Question: Searched for an answer but did not find any...
adding a region such as
'''
#region XXXXXX
.
. {code here}
.
#endregion
'''
collapses into

is it possible to name regions? Quite downgrades the feature... you end up having several collapsed areas in your code and you have no idea what they do (unless you add comments above them...)
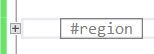
Answer: Someone from my team solved the issue...
here is the answer:

I was adding a space between the double slashes and the "#region" directive...
Removing that space... makes the region name be displayed.